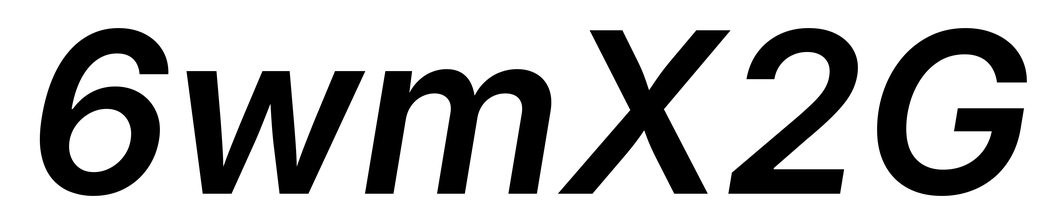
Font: Inter-Italic_SemiBold_Italic